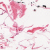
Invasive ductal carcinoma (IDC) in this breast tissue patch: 0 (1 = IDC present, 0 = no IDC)